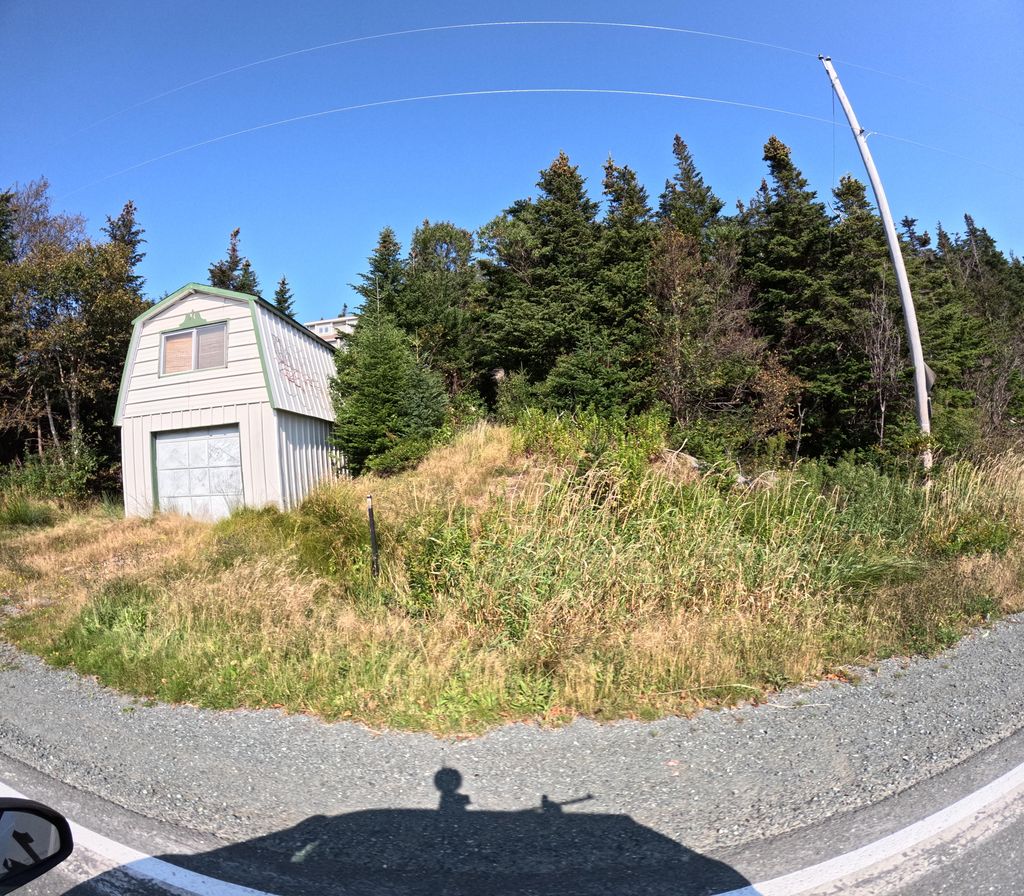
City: st_johns